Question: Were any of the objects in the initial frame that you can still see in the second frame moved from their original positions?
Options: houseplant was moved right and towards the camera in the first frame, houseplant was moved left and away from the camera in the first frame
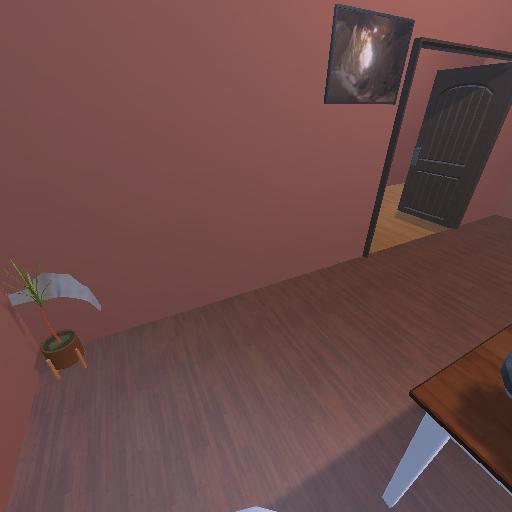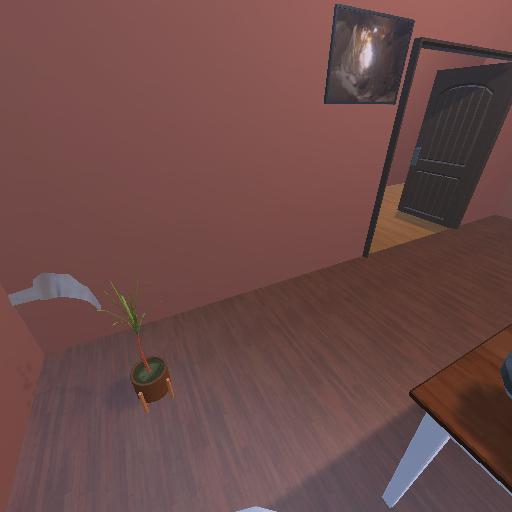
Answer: houseplant was moved right and towards the camera in the first frame